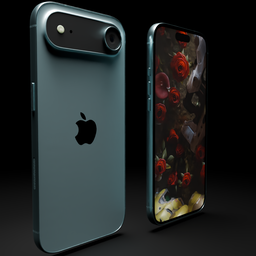
Label: electronics